Question: I'm trying to make the 'Navigation Bar' transparent on devices with 4.4. However, the SDK does not find the resource.
Here is 'res/values-v19/styles.xml' file:
'''
<resources xmlns:android="http://schemas.android.com/apk/res/android">
<style name="Theme.Myactionbar" parent="@android:style/Theme.Holo.Light">
<item name="android:windowTranslucentStatus">true</item>
<item name="android:windowTranslucentNavigation">true</item>
</style>
</resources>
'''
Here is an image with the installed packages:

In the Manifest I have:
'''
<uses-sdk
android:minSdkVersion="16"
android:targetSdkVersion="19" />
'''
I also have tried to Clean and Build the project several times, but nothing happens.
Thanks
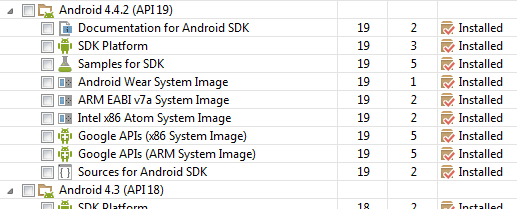
Answer: Did you also change the project's to Android 4.4.2?
In 'project.properties' file, or: